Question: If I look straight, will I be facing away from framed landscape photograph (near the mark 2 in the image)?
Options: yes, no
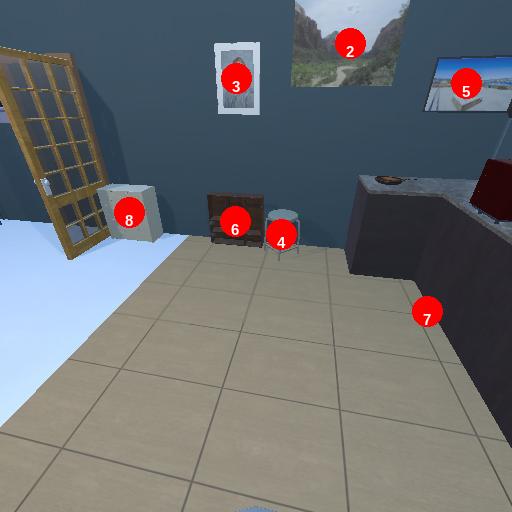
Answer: yes